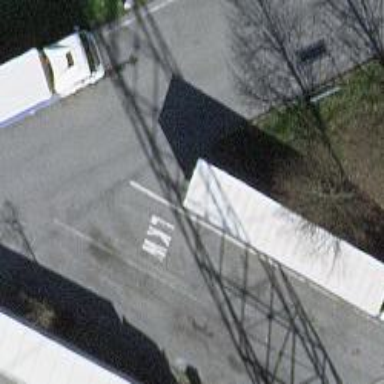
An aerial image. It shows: Asphalt surface parking area designed for heavy goods vehicles.